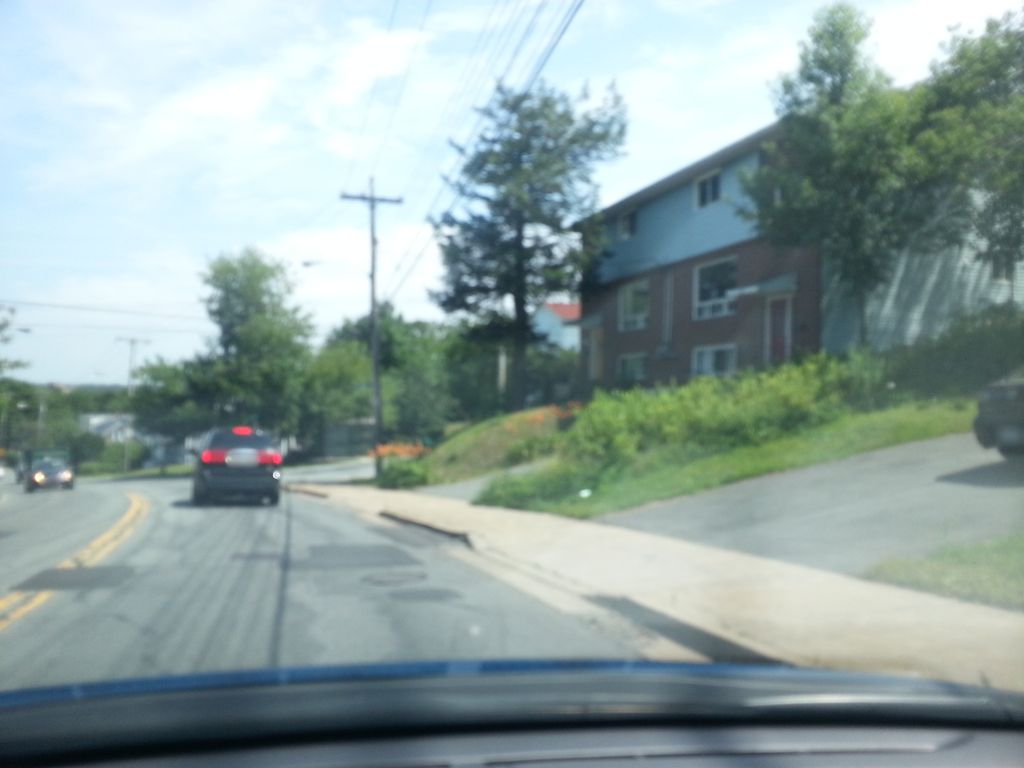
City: halifax